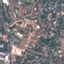
Land use / land cover: Residential